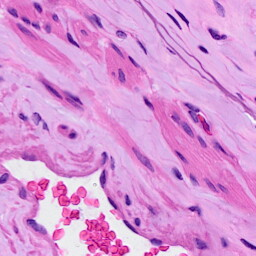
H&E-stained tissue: Ovarian